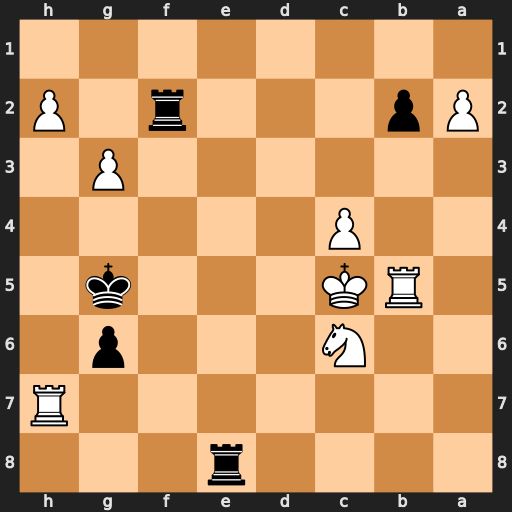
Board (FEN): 4r3/7R/2N3p1/1RK3k1/2P5/6P1/Pp3r1P/8
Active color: b
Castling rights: -
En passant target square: -
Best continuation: Rf5+ Kb6 Rxb5+